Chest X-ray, AP view. Patient: 58 years old, sex M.
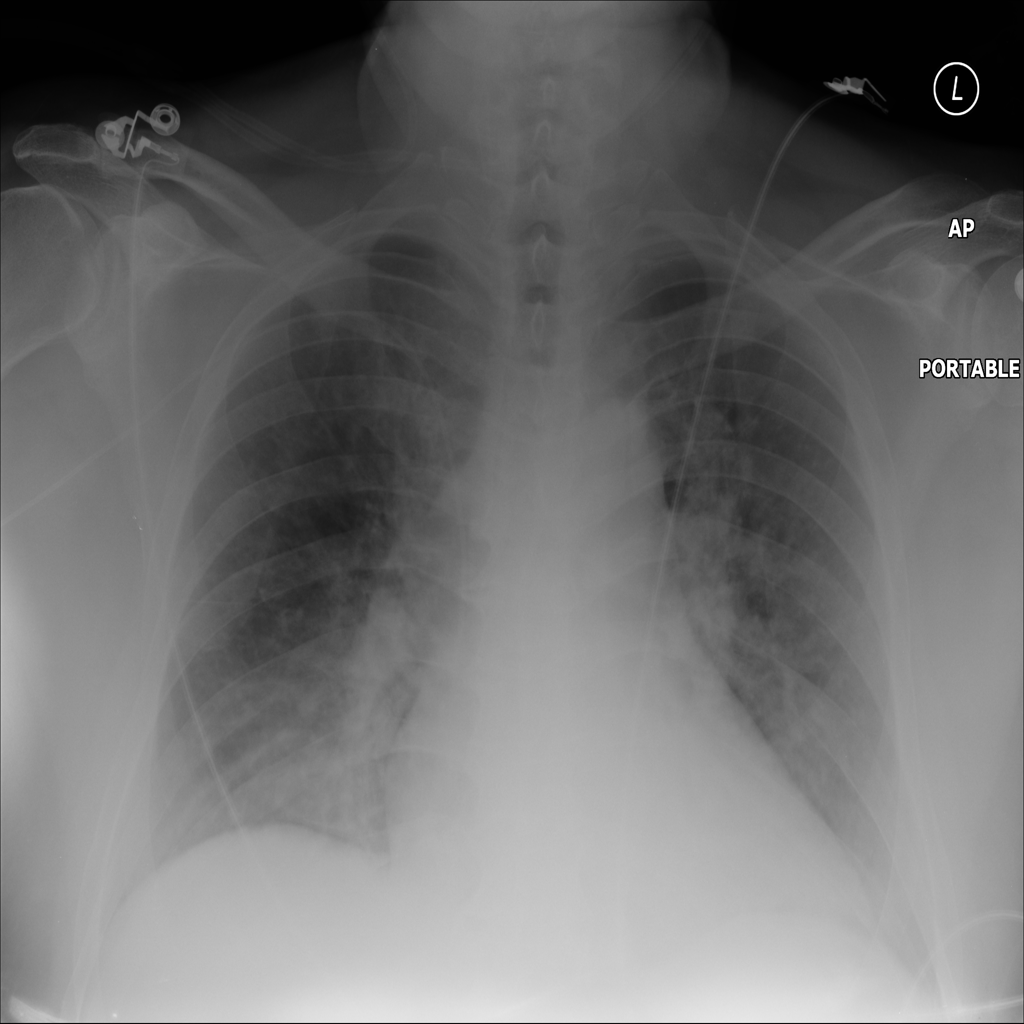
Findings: Infiltration